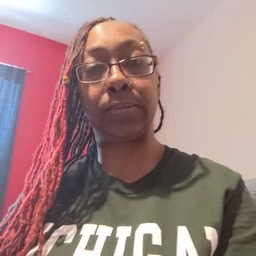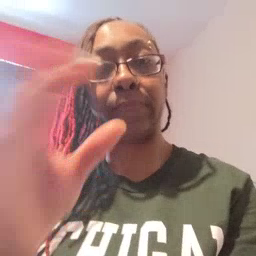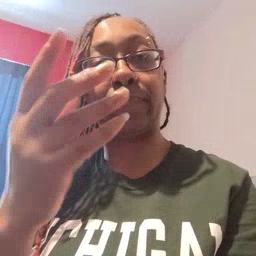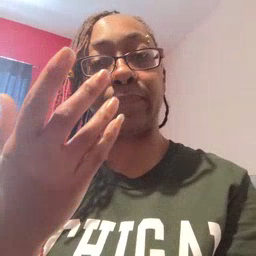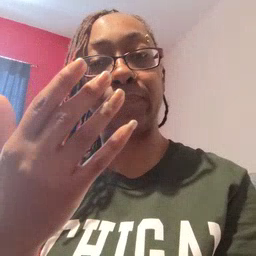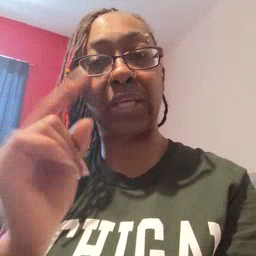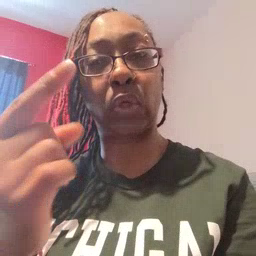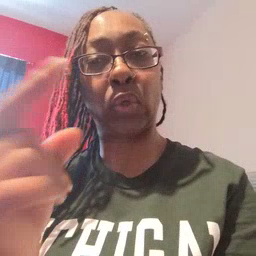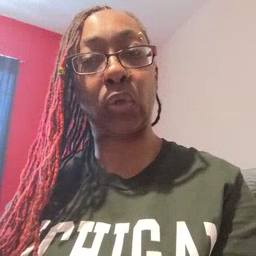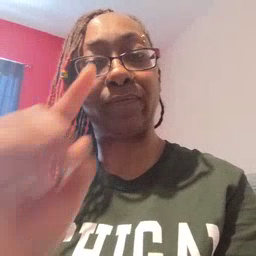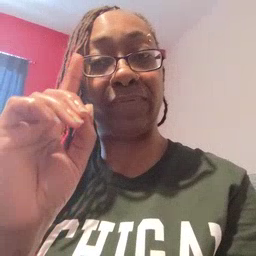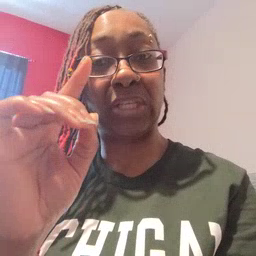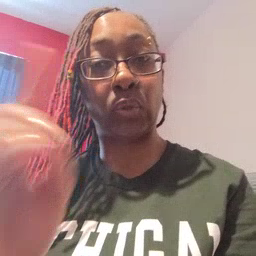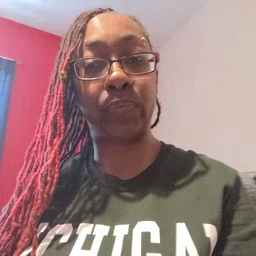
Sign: finger